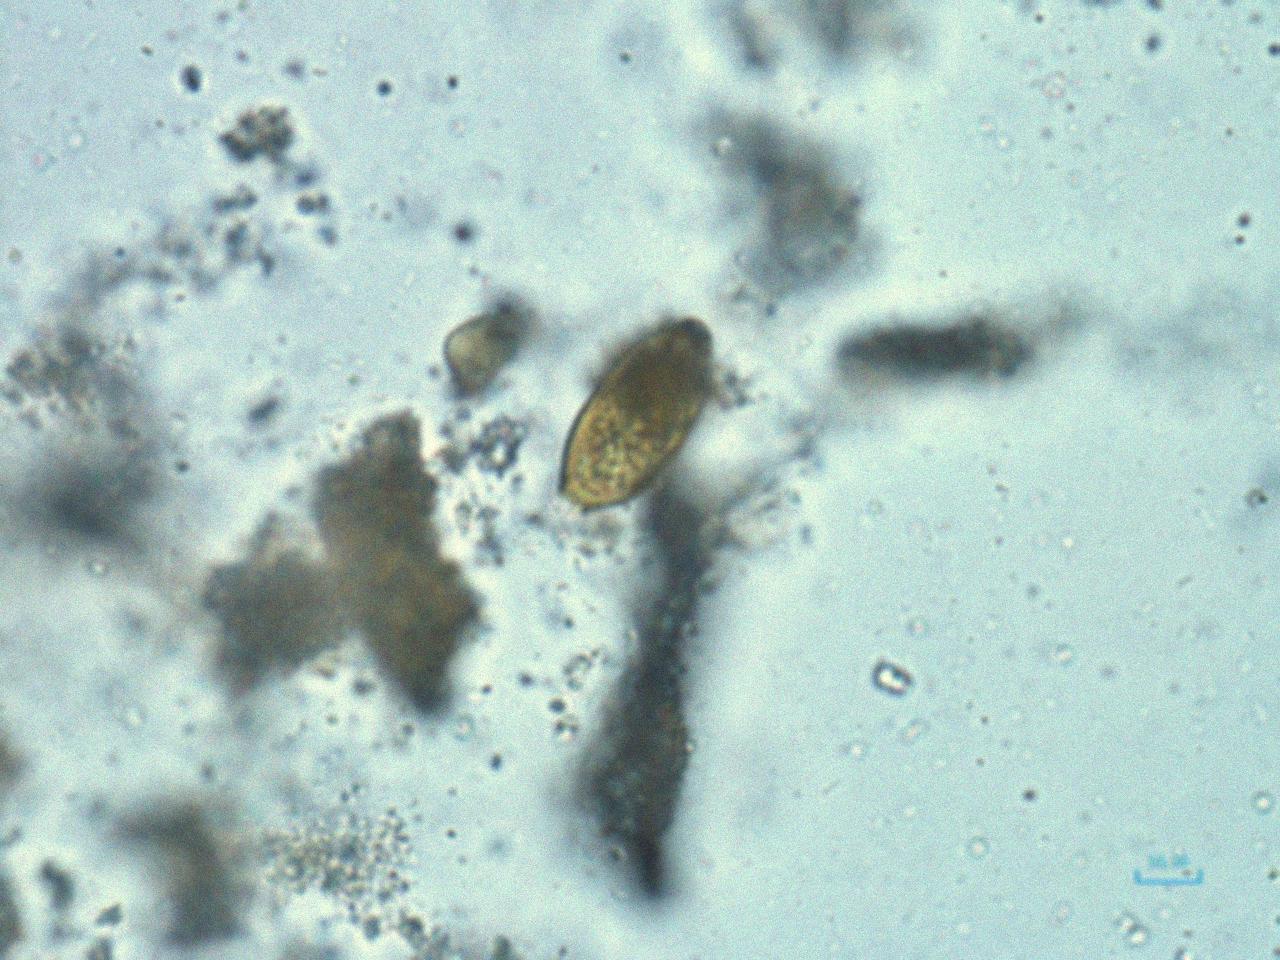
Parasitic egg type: Trichuris trichiura